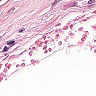
Metastatic tissue present: no